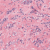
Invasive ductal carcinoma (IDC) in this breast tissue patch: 1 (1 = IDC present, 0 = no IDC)